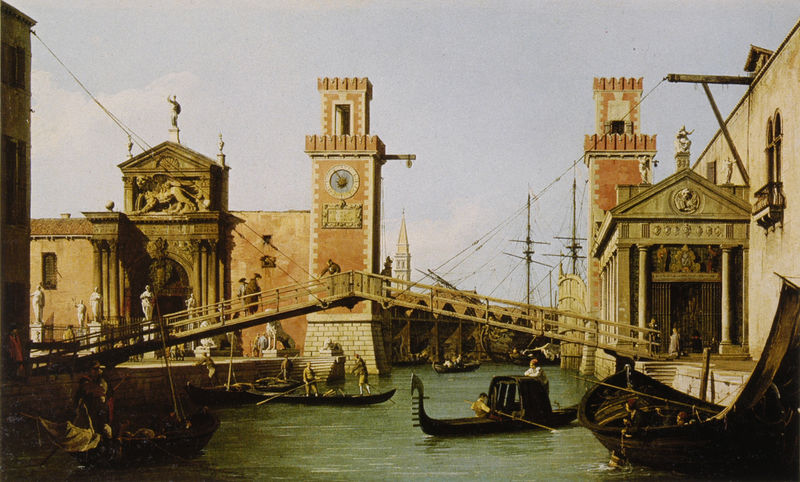
Titel: The Arsenal: the Water Entrance
Künstler: Canaletto (Antonio Canal)
Standort: Woburn Abbey
Institution: Marquess of Tavistock
Schlagwörter: blau, dunkel, flügel, gemälde, himmel, körper, mann, meer, schatten, wasser, weiß, wolken, dreieck, fluss, frauen, gelb, grün, kirchturm, menschen, see, stadt, ufer, abend, braun, fenster, frau, fussgänger, hell, holz, licht, männer, nacht, orange, schwarz, straße, säule, säulen, tür, dach, gebäude, haus, rot, schloss, tier, tiere, weg, wolke, malerei, wand, barock, leinen, mensch, stein, steine, öl, bach, häuser, morgen, nass, brücke, gewässer, gitter, kanal, kirche, pfad, sonne, wege, figur, gold, stoff, stoffe, front, rosa, boot, boote, kahn, kreis, paddel, ruder, rund, turm, skulptur, statue, balkon, relief, schiff, schiffe, segelboot, segelschiffe, wellen, fassade, italien, türen, vedute, venedig, fischer, mast, segelschiff, farben, dächer, giebel, mauer, ziegel, farbe, tag, platz, pilaster, figuren, hafen, industrie, werft, kai, kaimauer, masten, promenade, seile, tau, ruderer, rudern, ziffern, uhr, geländer, ölfarbe, ölfarben, tor, bucht, segelboote, takelage, zinnen, straßen, wände, eingang, eingänge, fugen, türme, palast, flaschenzug, seil, baun, statuette, fries, portal, tore, himme, skulpturen, canale, plastiken, portale, statuen, ziffer, mauern, giebelfeld, rundbögen, tempel, löwe, maste, golden, statuetten, reliefs, madonna, rennaissance, zifferblatt, ziffernblatt, bau, aufzug, mamor, canaletto, campanile, turmuhr, zinne, europa, tympanon, hausfront, kriche, durchfahrt, durchgänge, giebelfelder, häuserfront, paläste, gleißend, wahrzeichen, holzbrücke, canale grande, hängebrücke, gondel, gondeln, gondoliere, gondolieri, markus, san marco, canal, zugbrücke, grande, unterführung, uhrzeit, seitenarm, marcus, chloss, tempels, arsenale, markuslöwe, schuff, canalo, änner, arsenal, godoliere, lastkran, venidig, nal, ondeln, rchturm, baslikika